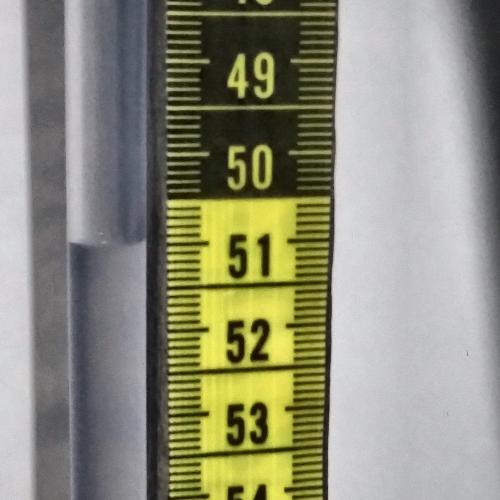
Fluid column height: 51.0 cm